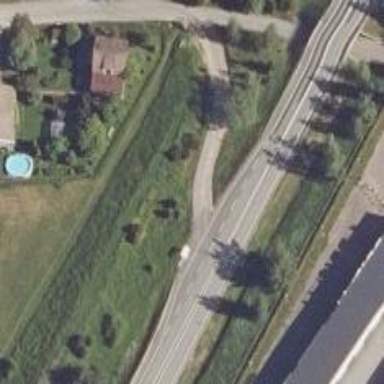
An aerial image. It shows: Asphalt road classified as trunk highway.